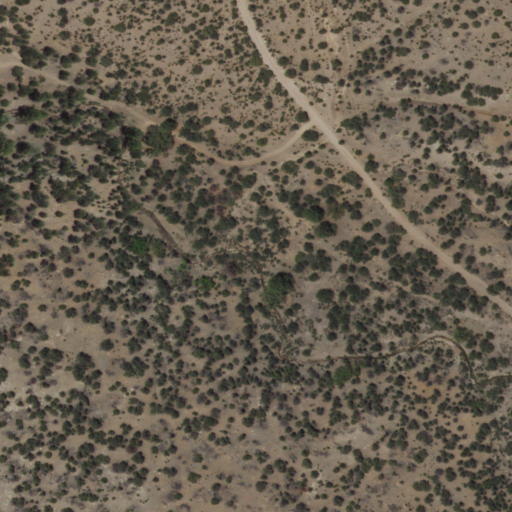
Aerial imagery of valley in New Mexico named Morine Canyon containing evergreen forest and shrub